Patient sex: F
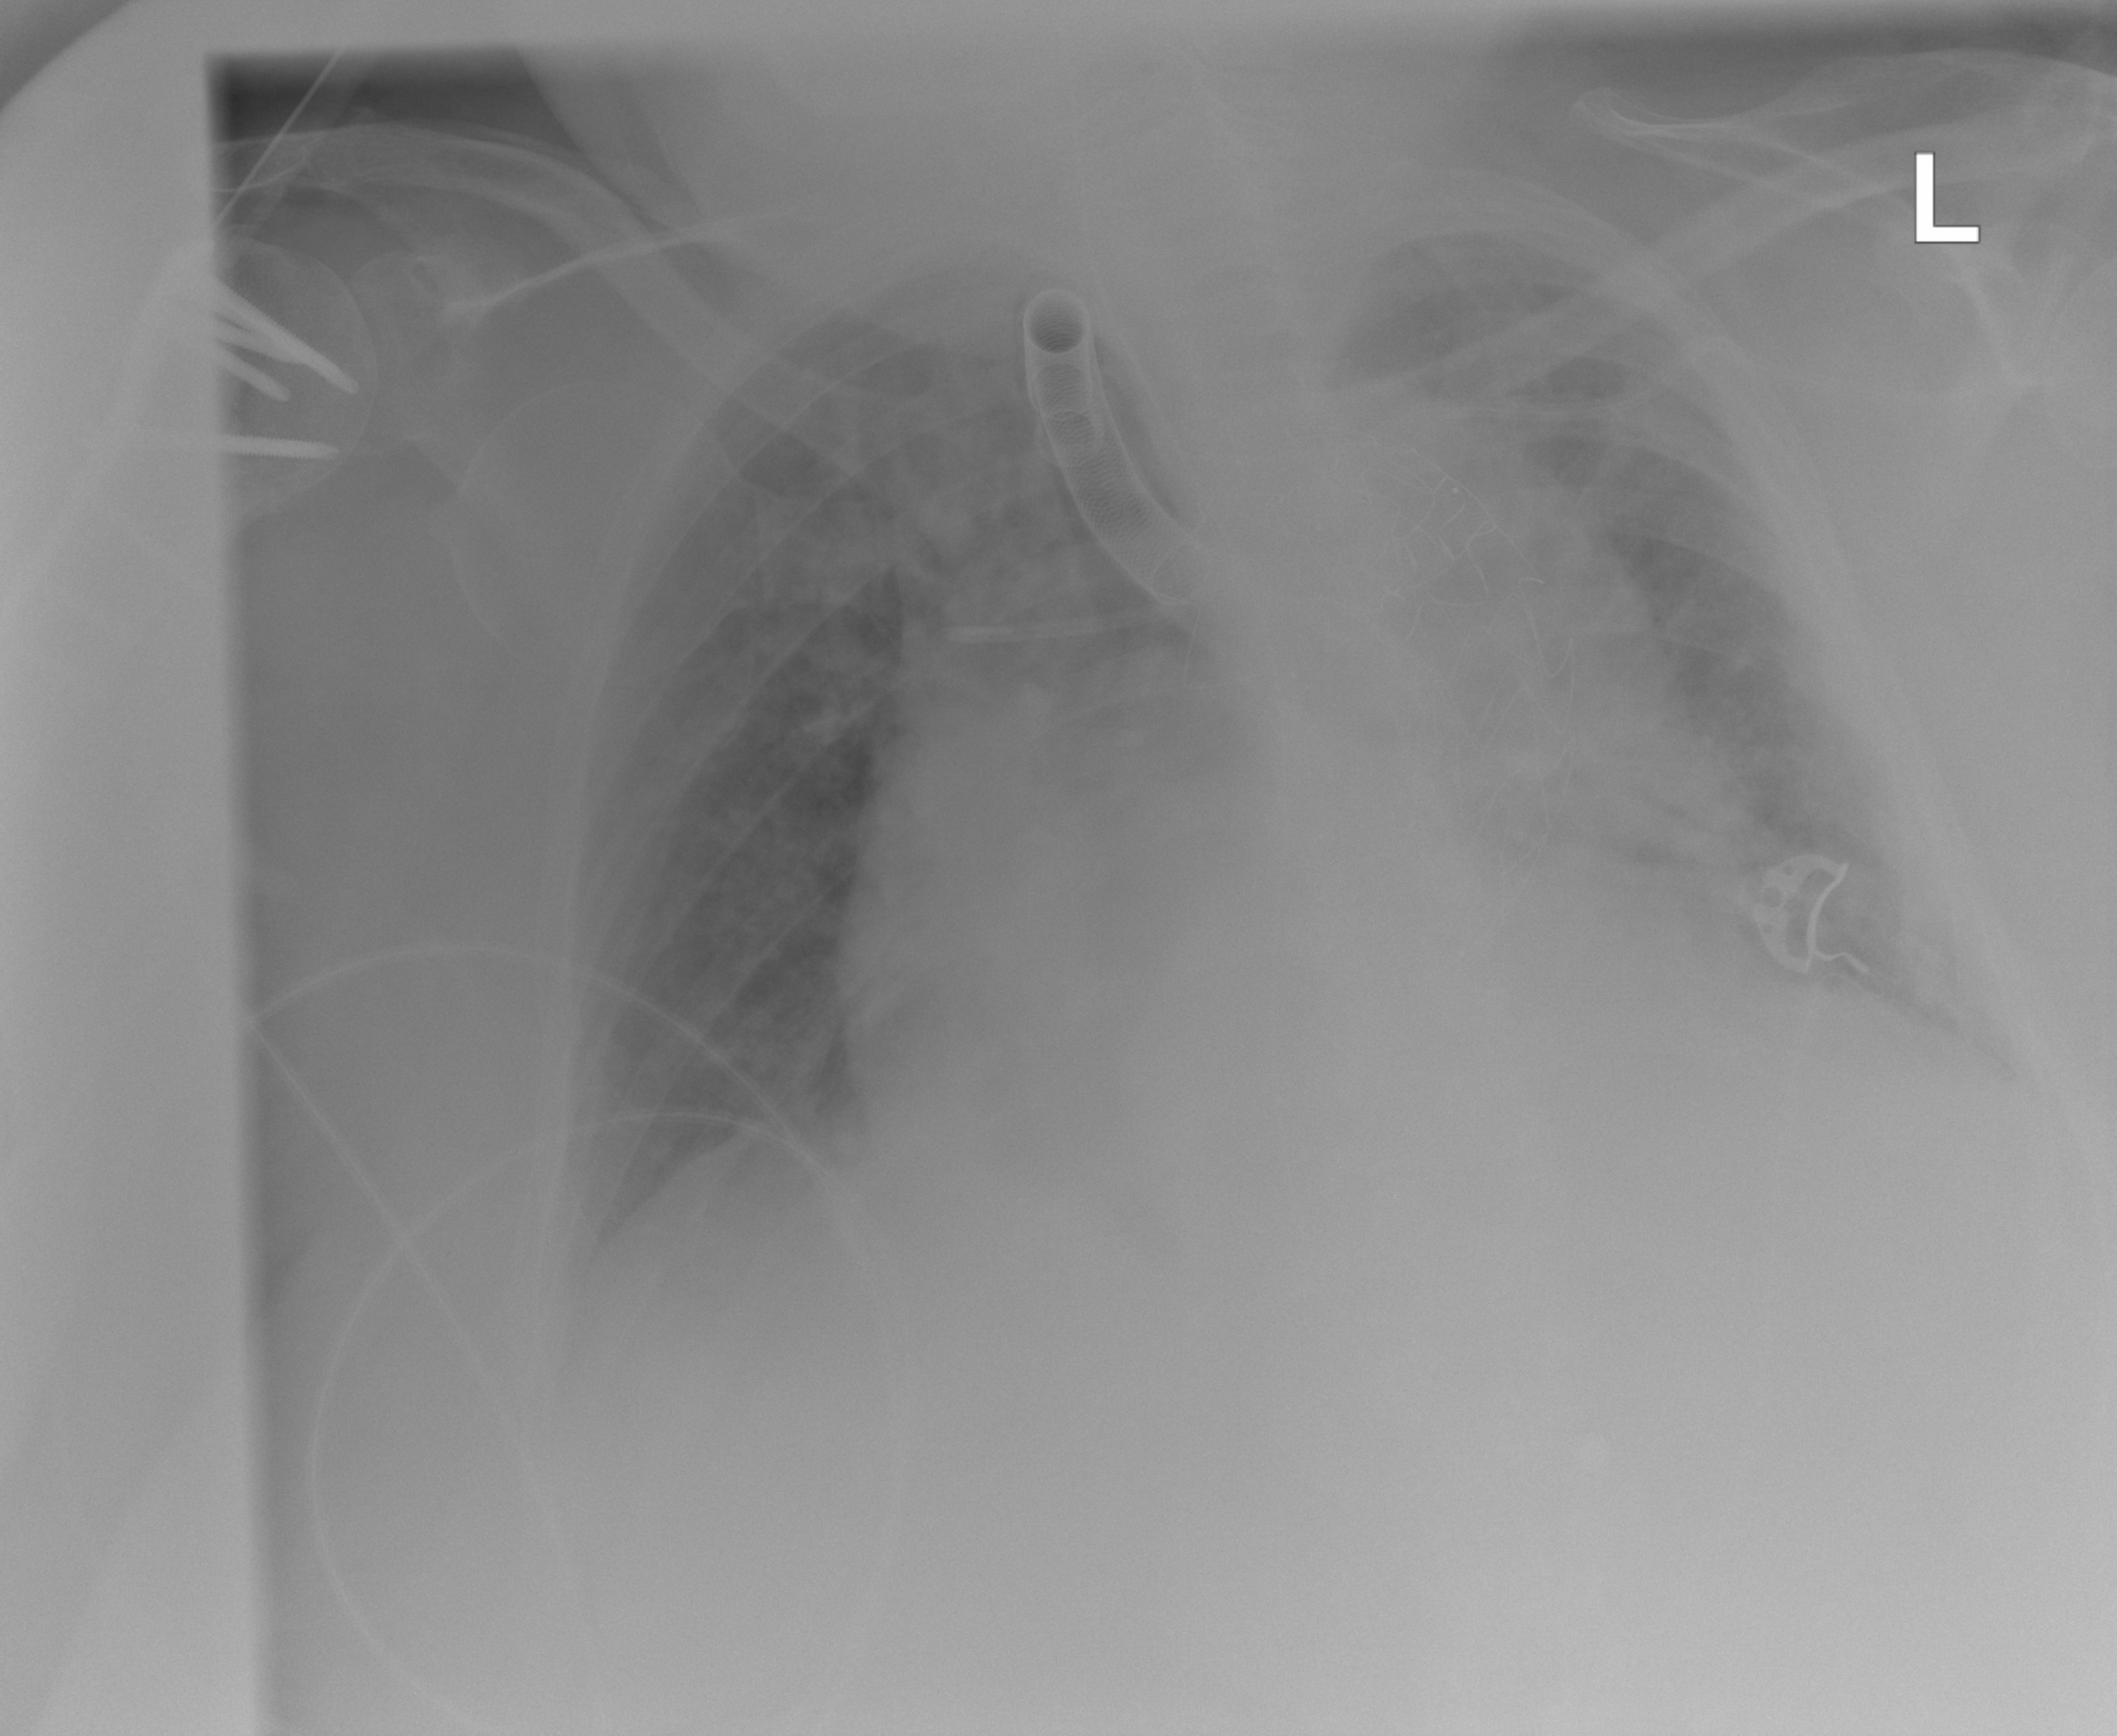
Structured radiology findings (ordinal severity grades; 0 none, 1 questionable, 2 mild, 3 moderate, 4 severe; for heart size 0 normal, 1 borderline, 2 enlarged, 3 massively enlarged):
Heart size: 2
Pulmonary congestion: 0
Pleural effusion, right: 0
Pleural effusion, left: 0
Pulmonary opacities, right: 0
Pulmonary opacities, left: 0
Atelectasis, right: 2
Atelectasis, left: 2